Question: How should I plot this Double Series:

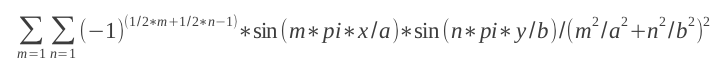
Answer: we would like to use MATLAB symbolic toolbox. I wrote a function:
'''
function p = myplot(a,b)
syms x y m n
w = (-1)^(1/2*m+1/2*n-1)*sin(m*pi*x/a)*sin(n*pi*y/b)/(m^2/a^2+n^2/b^2)^2;
s1 = symsum(w,n,1,10);
s2 = symsum(s1,m,1,10);
ezsurf(x,y,s2);
end
'''